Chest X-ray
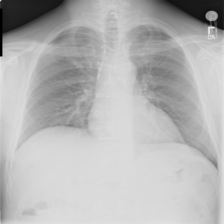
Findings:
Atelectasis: positive
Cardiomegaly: negative
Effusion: negative
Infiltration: negative
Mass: negative
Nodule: negative
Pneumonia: negative
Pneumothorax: negative
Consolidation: negative
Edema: negative
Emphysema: negative
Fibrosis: negative
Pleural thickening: negative
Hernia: negative